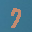
Label: 7